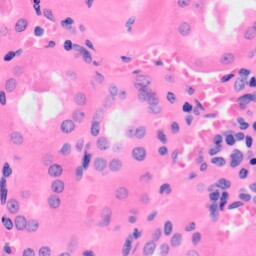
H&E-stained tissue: Kidney